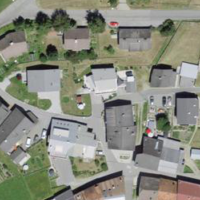
EUNIS habitat code: 54
Species observed at this site:
Milvus milvus
Eristalis tenax
Falco tinnunculus
Accipiter nisus